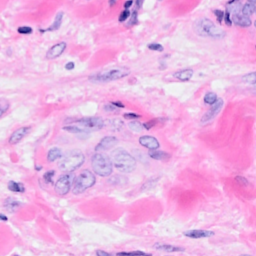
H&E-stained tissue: Breast